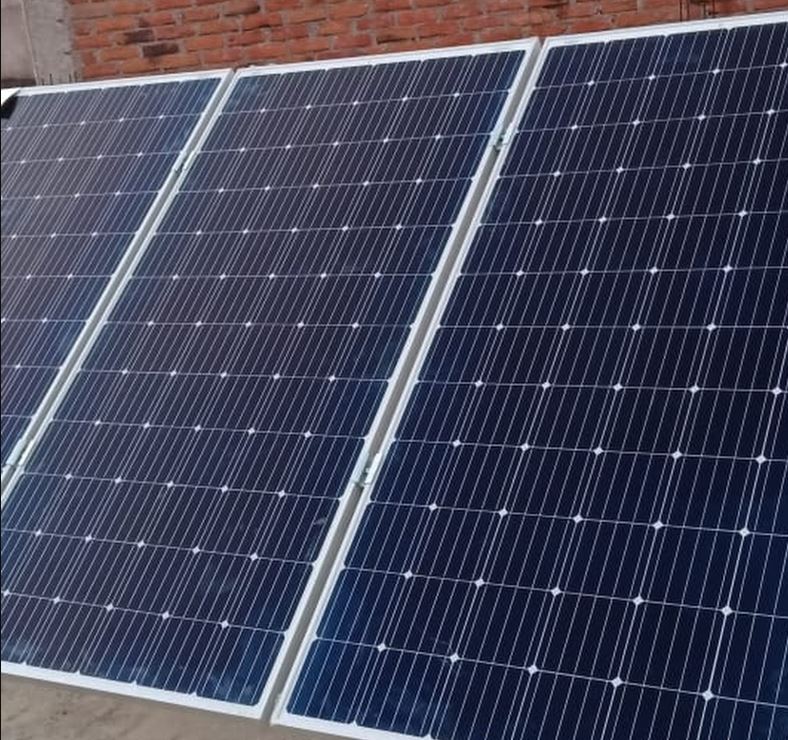
Label: Clean